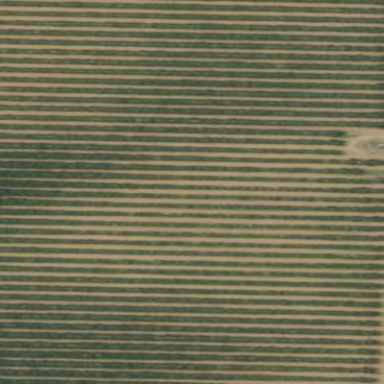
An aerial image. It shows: Beautiful vineyard in the countryside.